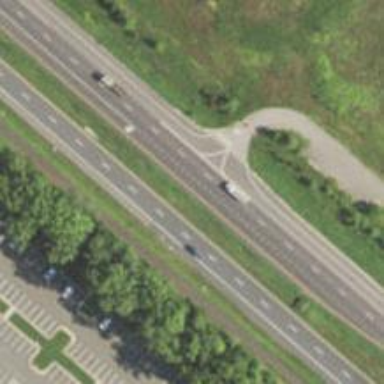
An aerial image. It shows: Trunk link highway.